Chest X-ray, PA view. Patient: 55 years old, sex F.
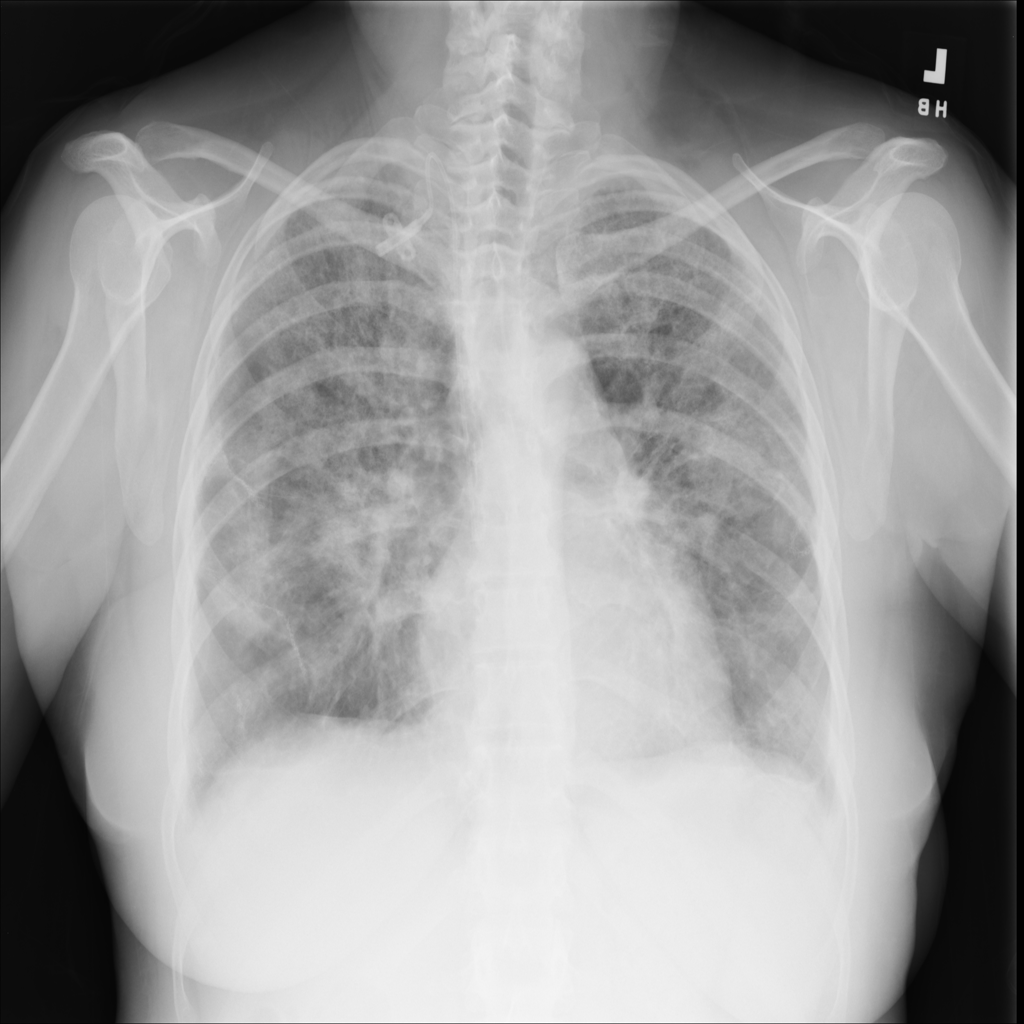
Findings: Infiltration, Nodule